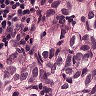
Metastatic tissue present: yes